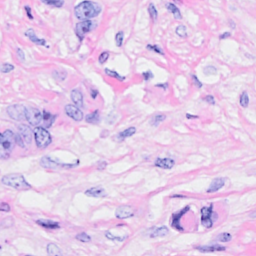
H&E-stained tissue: Breast